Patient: sex M, age 60
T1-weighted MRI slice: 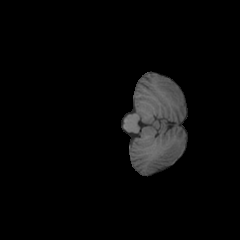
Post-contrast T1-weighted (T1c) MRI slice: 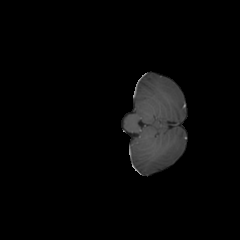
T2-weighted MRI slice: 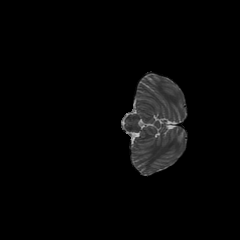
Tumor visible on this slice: no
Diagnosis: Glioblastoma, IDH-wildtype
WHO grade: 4